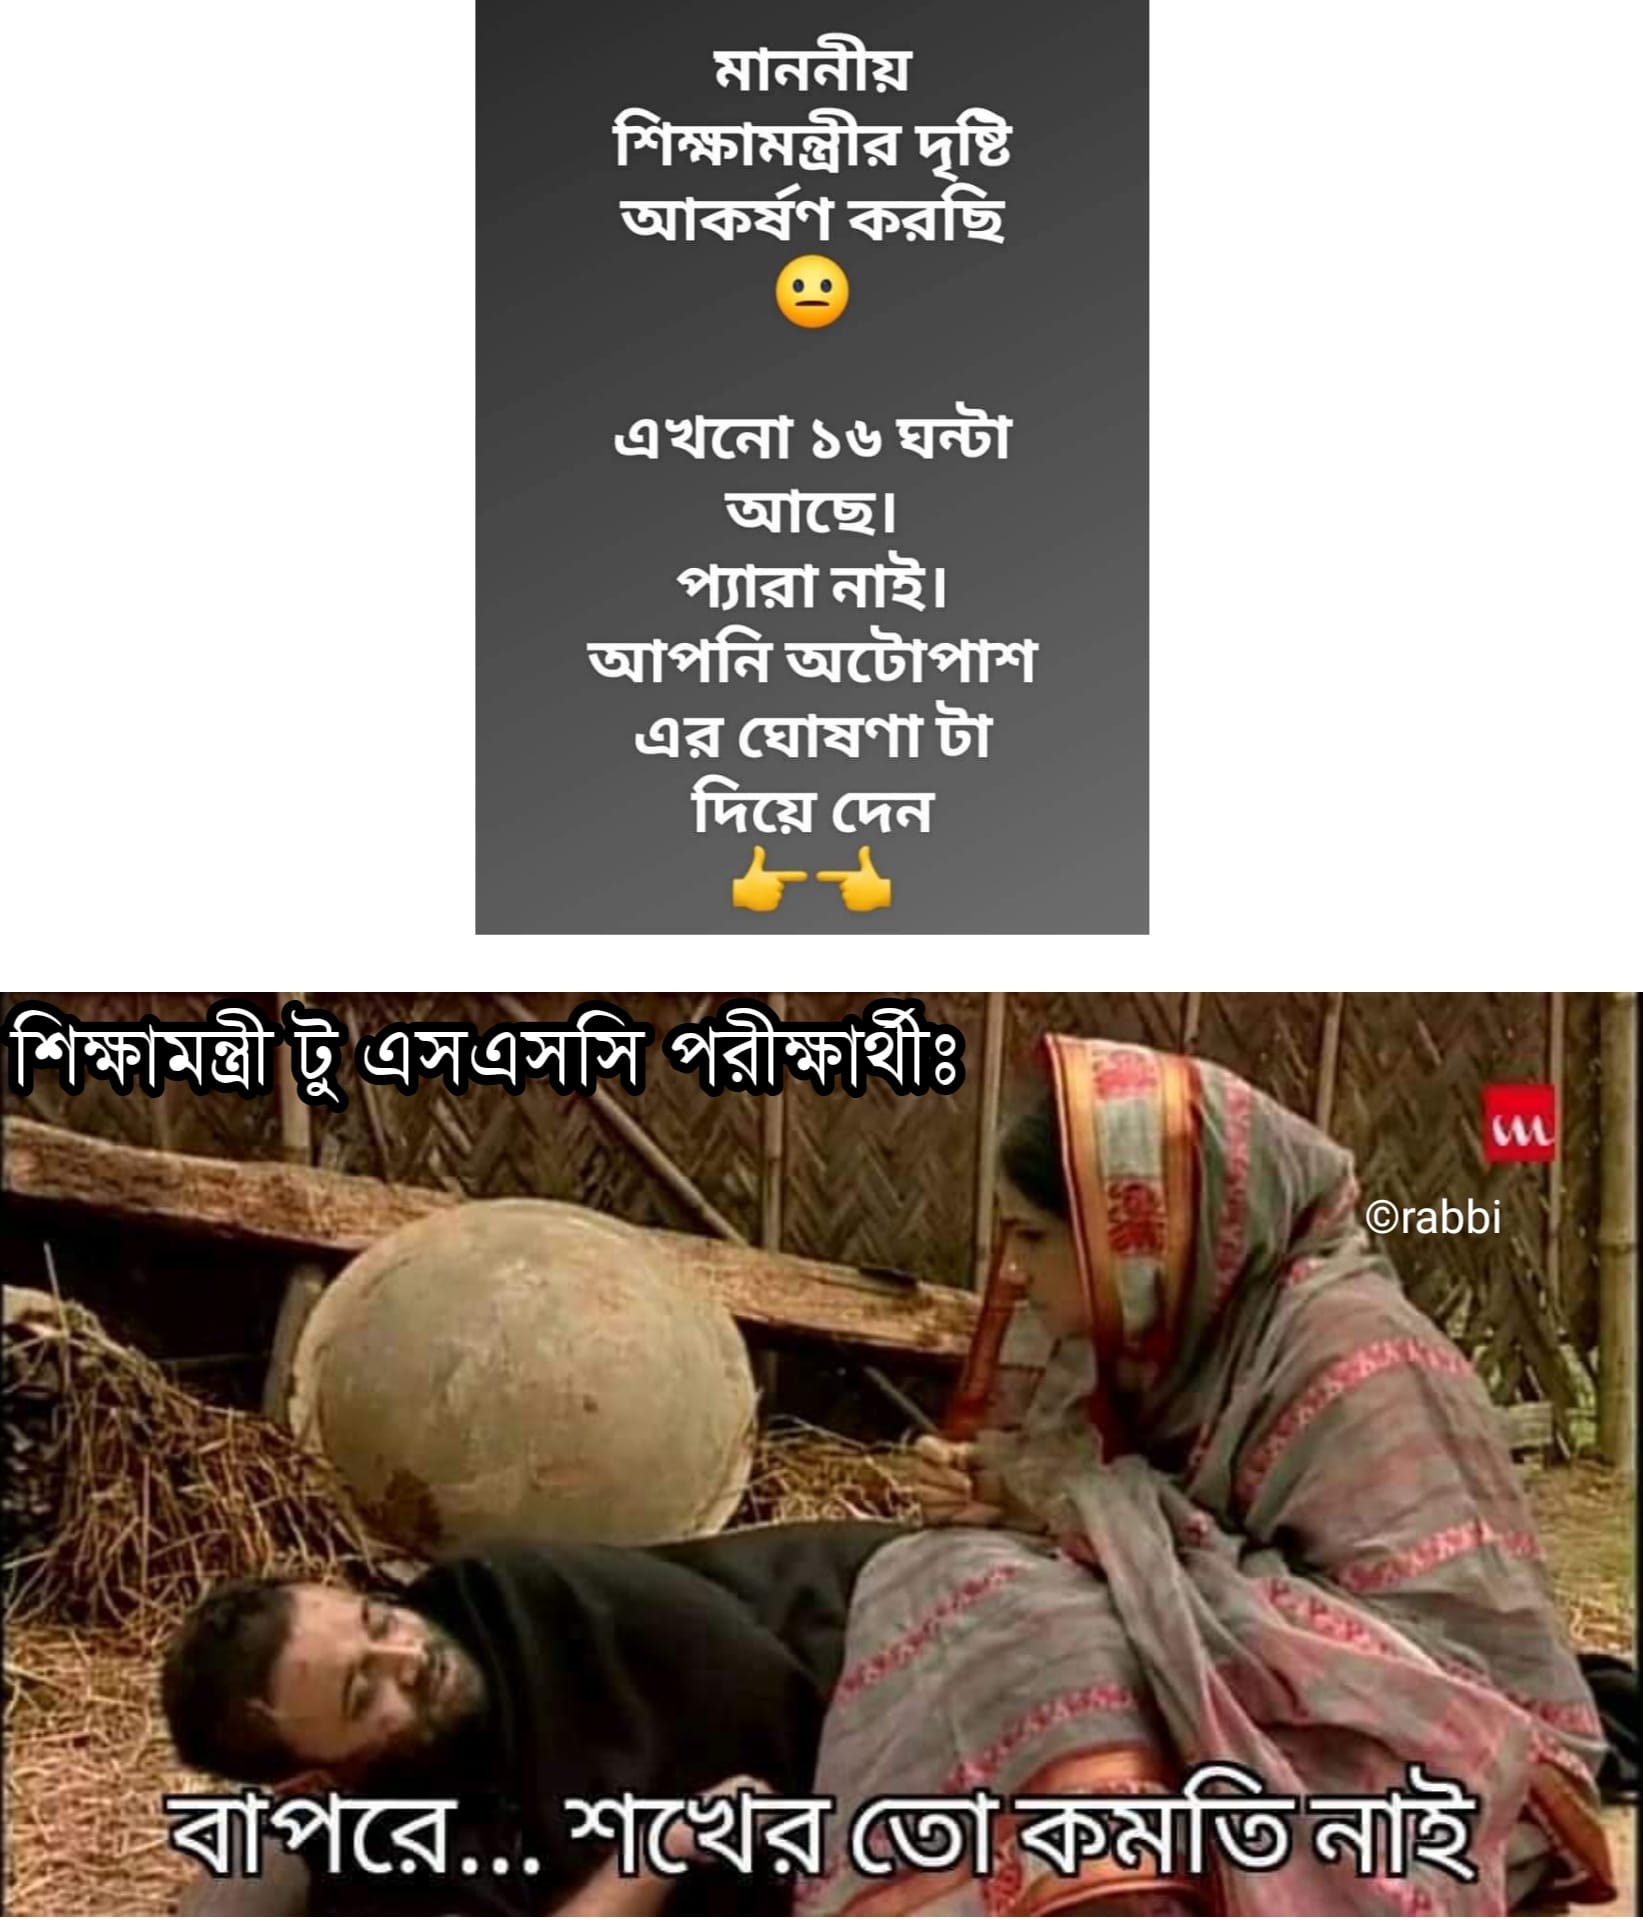
Caption: মাননীয় শিক্ষামন্ত্রীর দৃষ্টি আকর্ষণ করছি    এখনো ১৬ ঘন্টা আছে ।   প্যারা নাই ।   আপনি অটোপাশ এর ঘোষণা টা দিয়ে দেন    শিক্ষামন্ত্রী টু এসএসসি পরীক্ষার্থীঃ    বাপরে... শখের তো কমতি নাই
Label: non-hate